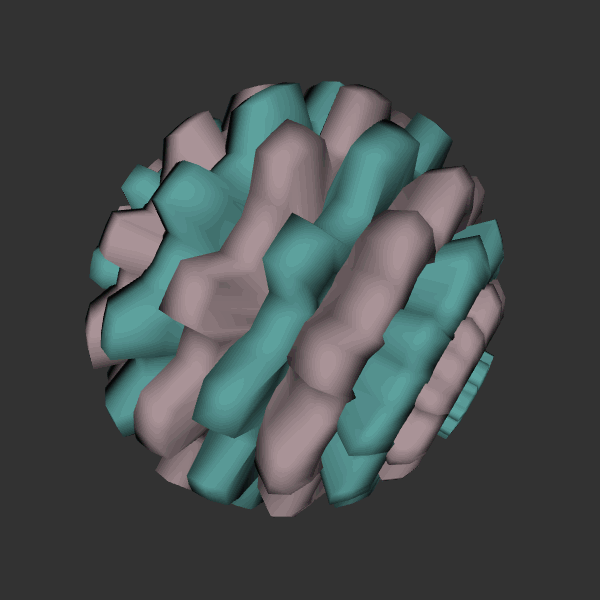
Background: dark